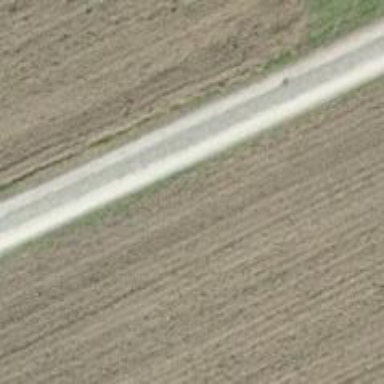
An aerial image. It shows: Compacted track with grade2 level.